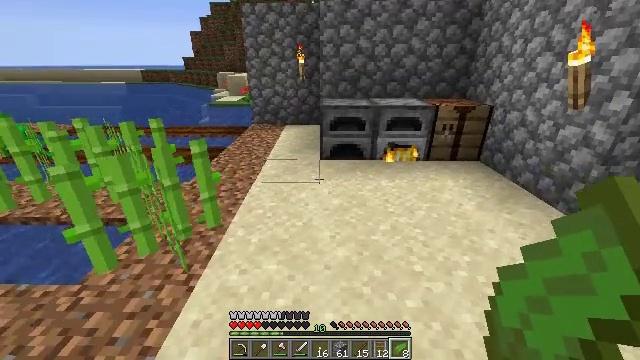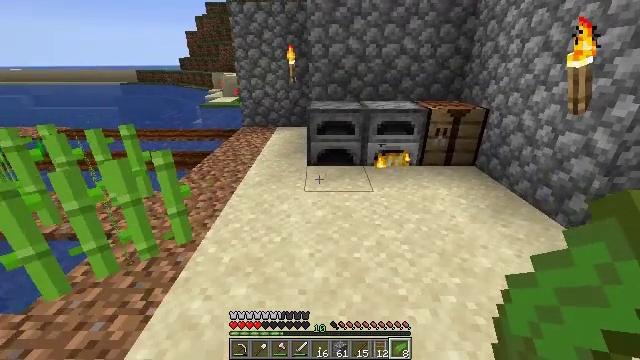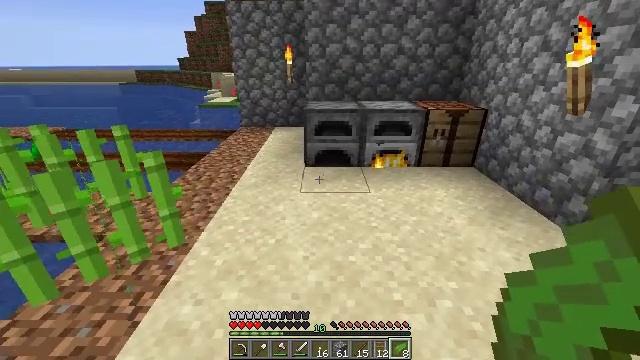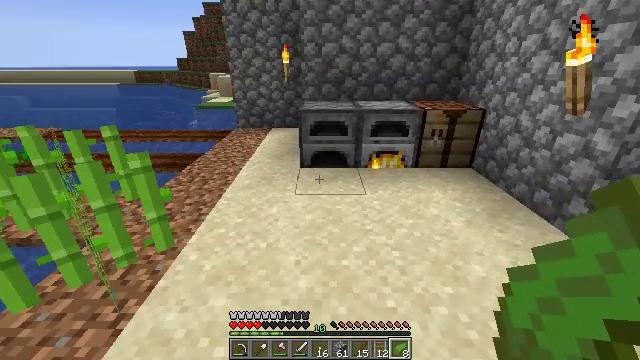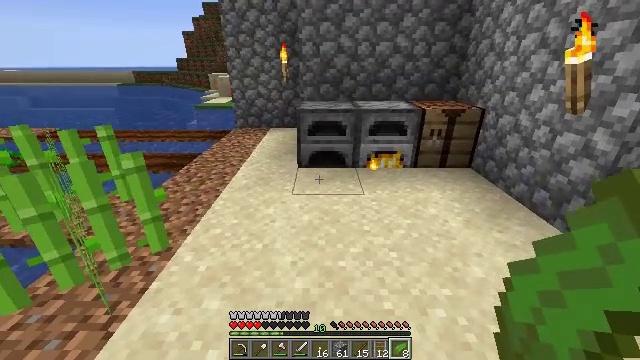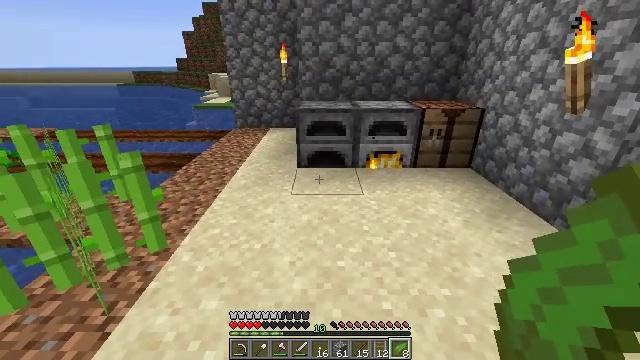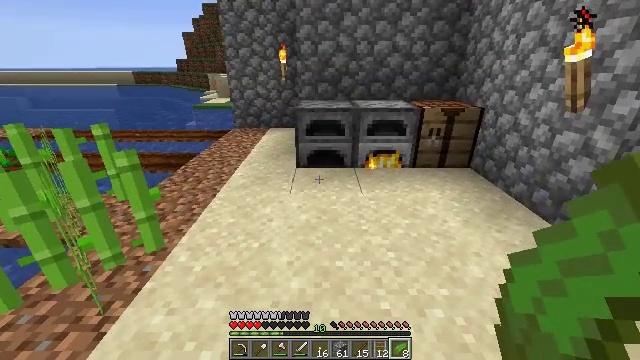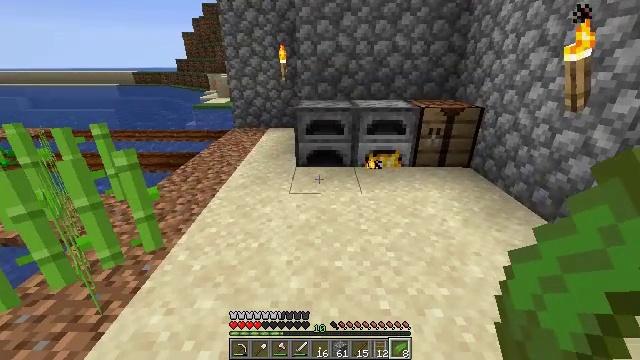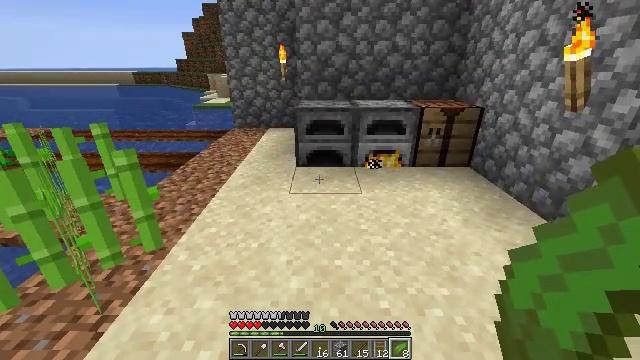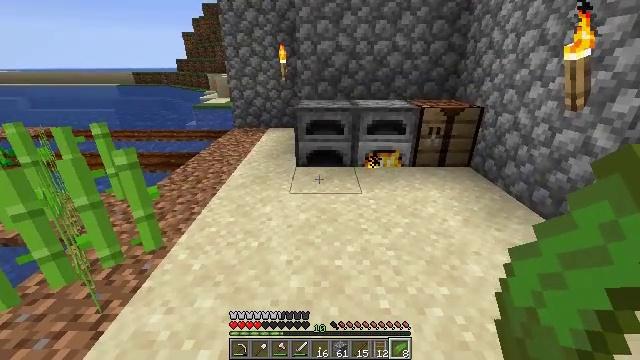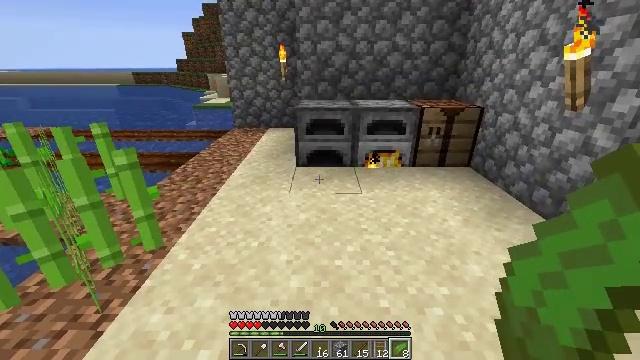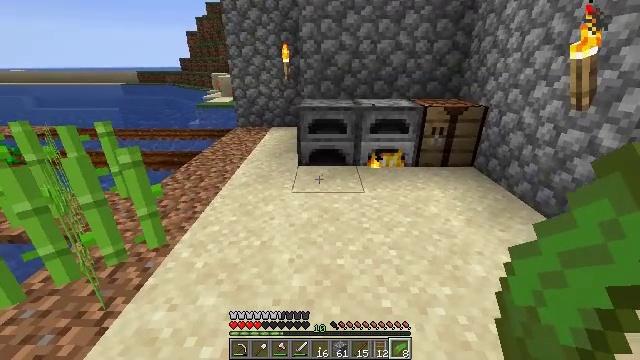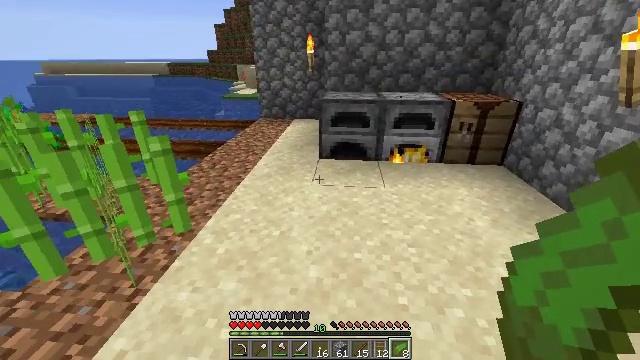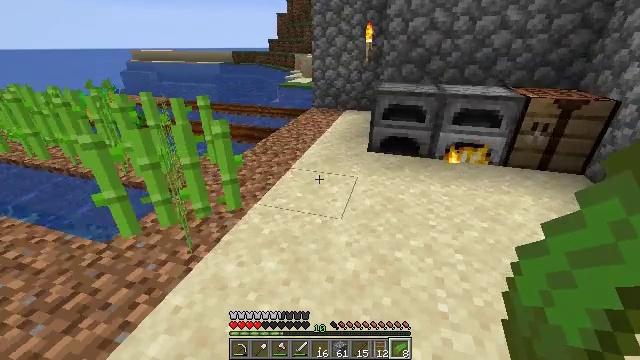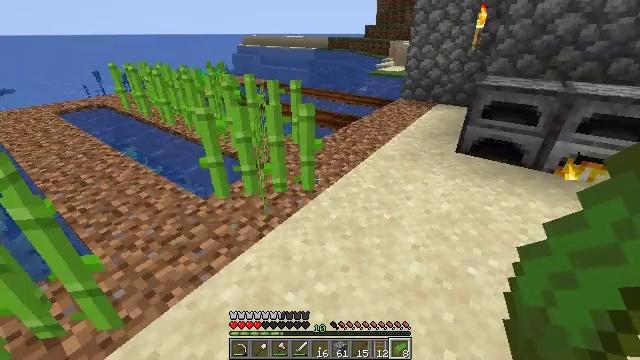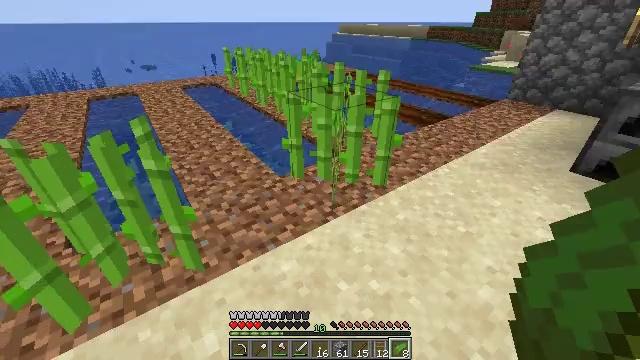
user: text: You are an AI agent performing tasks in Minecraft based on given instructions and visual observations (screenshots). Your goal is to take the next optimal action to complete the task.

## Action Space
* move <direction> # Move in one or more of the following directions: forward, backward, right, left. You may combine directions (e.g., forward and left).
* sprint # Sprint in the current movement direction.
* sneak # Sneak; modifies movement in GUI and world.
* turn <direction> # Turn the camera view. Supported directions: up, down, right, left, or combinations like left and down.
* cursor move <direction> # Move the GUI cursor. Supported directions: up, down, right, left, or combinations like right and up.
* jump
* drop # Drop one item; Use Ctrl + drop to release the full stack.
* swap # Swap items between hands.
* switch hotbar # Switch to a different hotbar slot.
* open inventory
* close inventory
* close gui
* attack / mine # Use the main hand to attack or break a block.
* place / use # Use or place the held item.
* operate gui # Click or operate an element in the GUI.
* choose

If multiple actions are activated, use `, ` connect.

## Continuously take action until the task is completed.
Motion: motion action
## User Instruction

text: Gather kelp growing in the sea.
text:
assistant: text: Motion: move forward and move right
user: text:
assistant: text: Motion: no_op
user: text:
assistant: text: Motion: no_op
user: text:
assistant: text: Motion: no_op
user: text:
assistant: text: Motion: no_op
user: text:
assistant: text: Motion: no_op
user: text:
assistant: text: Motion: no_op
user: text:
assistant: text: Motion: no_op
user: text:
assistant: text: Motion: no_op
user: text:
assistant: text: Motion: no_op
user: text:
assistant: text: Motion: no_op
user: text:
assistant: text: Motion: turn left and down
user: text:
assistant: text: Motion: turn left and down
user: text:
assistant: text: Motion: turn left and down
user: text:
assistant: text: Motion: turn left and down
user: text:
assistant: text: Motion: turn left and down
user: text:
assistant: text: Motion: turn left and down
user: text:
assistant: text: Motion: turn left and down
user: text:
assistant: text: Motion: turn left
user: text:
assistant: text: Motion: turn right and up
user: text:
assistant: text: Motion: move left
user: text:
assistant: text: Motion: move forward and move left
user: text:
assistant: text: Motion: move forward and move left
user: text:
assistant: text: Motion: move forward and move left
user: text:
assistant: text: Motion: move forward and move left
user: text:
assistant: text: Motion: move forward and move left, turn down
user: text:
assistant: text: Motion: move forward and move left, turn down
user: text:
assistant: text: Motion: move forward and move left, turn down
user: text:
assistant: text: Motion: move forward, turn down
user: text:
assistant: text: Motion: turn down